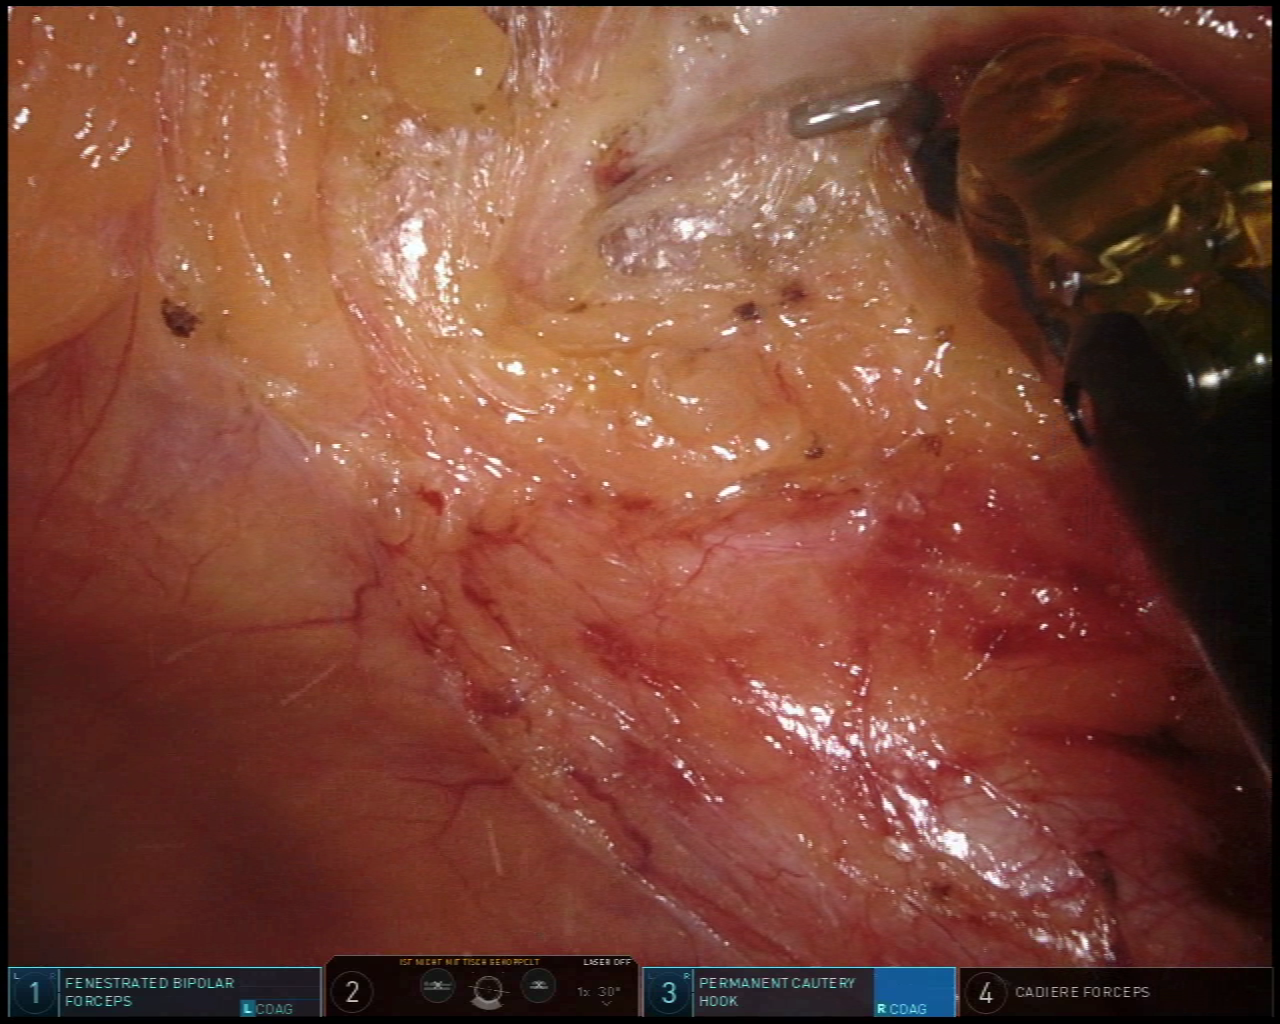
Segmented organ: inferior_mesenteric_artery
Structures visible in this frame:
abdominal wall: no
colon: no
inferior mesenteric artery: yes
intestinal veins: no
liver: no
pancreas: no
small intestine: no
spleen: no
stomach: no
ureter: no
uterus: no
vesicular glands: no